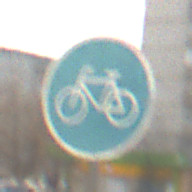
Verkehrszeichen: Radweg
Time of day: MorningAfternoon
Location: Outdoor (Urban)
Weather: PartlyCloudy
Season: NotSpecified
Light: Natural